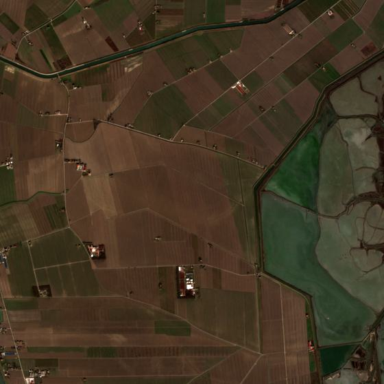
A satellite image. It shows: Agricultural land with meadow vegetation.